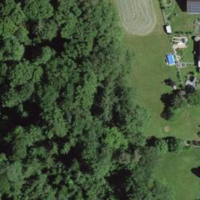
EUNIS habitat code: 41
Species observed at this site:
Prunella vulgaris
Melittis melissophyllum